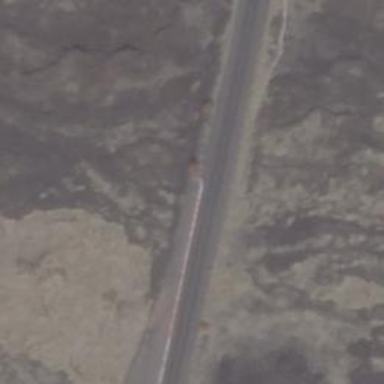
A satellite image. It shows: Trunk highway.